Question: I created a custom cell and upon click, it should display a popup.
However, when this is works successfully, it seems to create an issue where I am not able to click the delete button.
It seems that my 'UITapRecognizer' supercedes my method to delete.(Means the popup is displayed instead when I click the delete button )
Any idea how to solve this?
Below is my code to handle tap in the cell ('OfficeCell.m')
'''
- (id)initWithStyle:(UITableViewCellStyle)style reuseIdentifier:(NSString *)reuseIdentifier
{
self = [super initWithStyle:style reuseIdentifier:reuseIdentifier];
if (self) {
UITapGestureRecognizer *tapGestureRecognizer = [[UITapGestureRecognizer alloc] initWithTarget:self action:@selector(openOfficePopover)];
[tapGestureRecognizer setNumberOfTapsRequired:1];
[self setUserInteractionEnabled:YES];
[self addGestureRecognizer:tapGestureRecognizer];
self.textLabel.font = [UIFont boldSystemFontOfSize:15];
self.textLabel.textColor = mRgb(0x3a, 0x6c, 0x99);
}
return self;
}
'''
Below is my code to handle the delete in the 'ViewController' :
'''
- (BOOL)tableView:(UITableView *)tableView canEditRowAtIndexPath:(NSIndexPath *)indexPath
{
// Return NO if you do not want the specified item to be editable.
NSInteger section = [indexPath section];
if (section ==1 )
{
return YES;
}
return NO;
}
- (void)tableView:(UITableView *)tableView commitEditingStyle:(UITableViewCellEditingStyle)editingStyle forRowAtIndexPath:(NSIndexPath *)indexPath {
if (editingStyle == UITableViewCellEditingStyleDelete)
{
// Delete the row from the data source
NSInteger section = [indexPath section];
if(section == 1)
{
[_sectionOffice removeObjectAtIndex:indexPath.row];
}
[self.formView reloadData];
}
}
'''
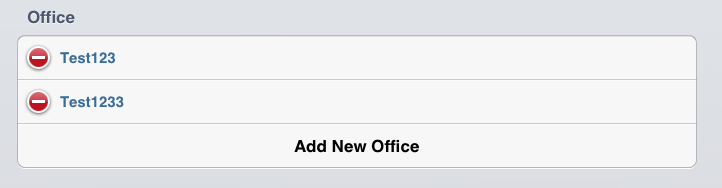
Answer: Just realize that the fix should be really simple :
changing 2 lines of code solve the issue :
From :
'''
[self setUserInteractionEnabled:YES];
[self addGestureRecognizer:tapGestureRecognizer];
'''
To :
'''
[self.contentView setUserInteractionEnabled:YES];
[self.contentView addGestureRecognizer:tapGestureRecognizer];
'''